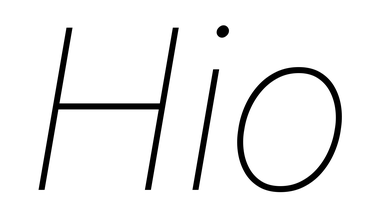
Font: Roboto-Italic_Thin_Italic